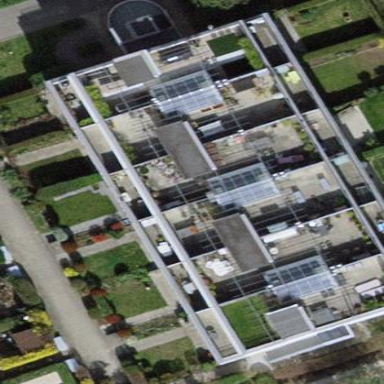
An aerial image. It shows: Garden enclosed by fence.